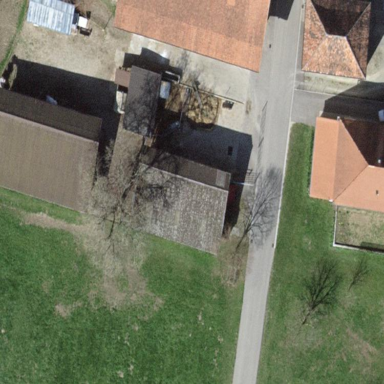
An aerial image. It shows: Farm auxiliary building.